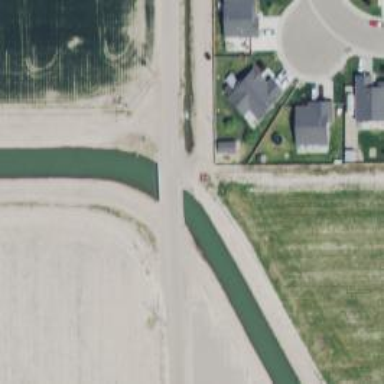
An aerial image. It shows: Canal.